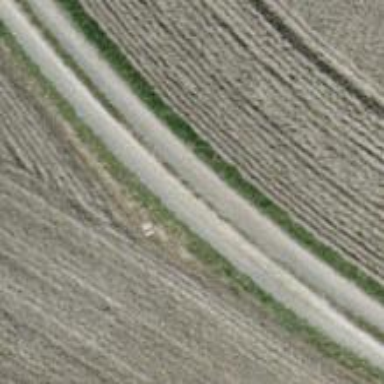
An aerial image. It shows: Compacted track road with grade3 tracktype.